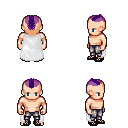
a pixel art fantasy rpg character, male body template, human, light skin, white cape, metal pants, purple short mohawk hairstyle, ghillies, four views (front, back, left, right), 2x2 character sprite sheet, small pixel art, hard edges, no anti-aliasing